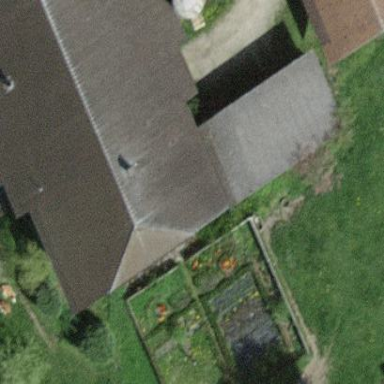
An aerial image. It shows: Farm building.